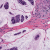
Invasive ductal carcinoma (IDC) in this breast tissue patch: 1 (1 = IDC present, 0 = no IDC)